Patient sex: M
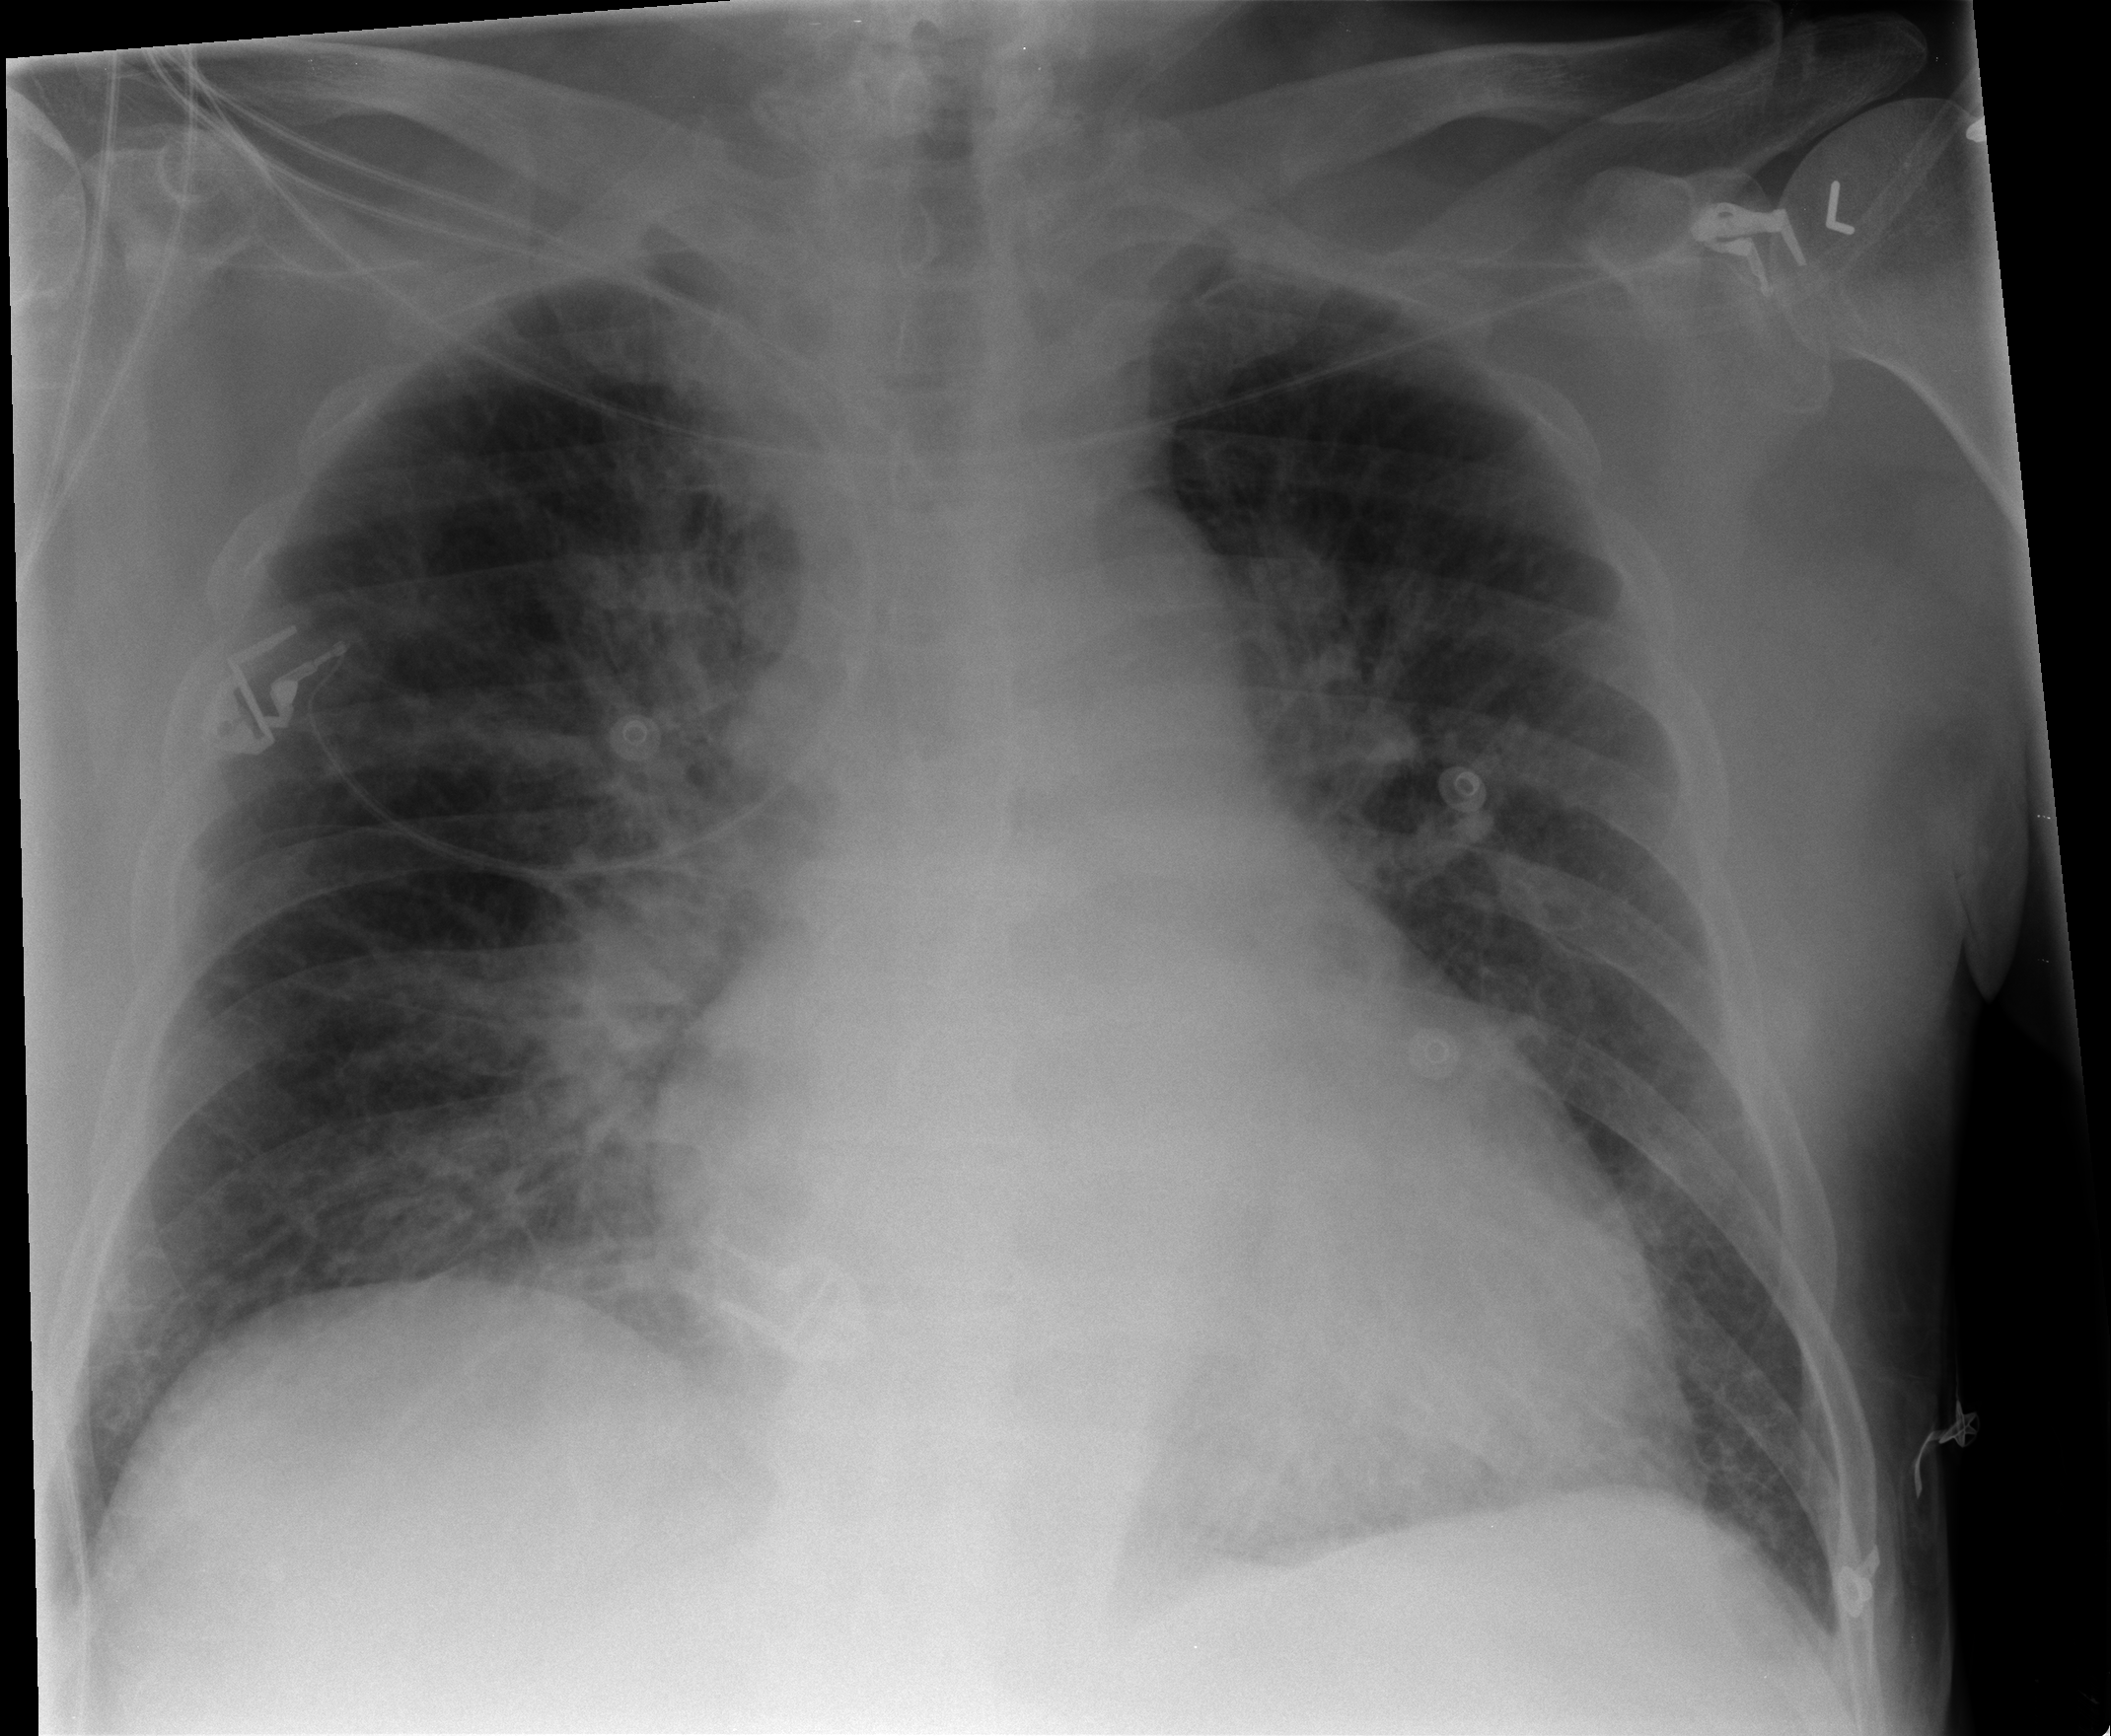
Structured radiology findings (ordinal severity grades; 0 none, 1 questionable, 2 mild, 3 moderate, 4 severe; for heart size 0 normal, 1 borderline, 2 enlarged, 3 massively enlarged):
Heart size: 3
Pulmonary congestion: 3
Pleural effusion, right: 0
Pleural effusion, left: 0
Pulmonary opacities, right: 0
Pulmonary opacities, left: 0
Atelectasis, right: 0
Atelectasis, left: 0